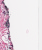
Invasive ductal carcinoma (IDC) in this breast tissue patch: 0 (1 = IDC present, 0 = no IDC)